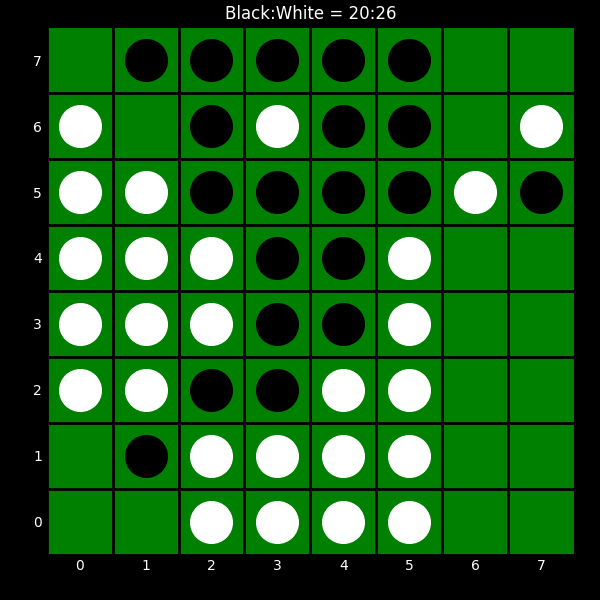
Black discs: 20
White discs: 26